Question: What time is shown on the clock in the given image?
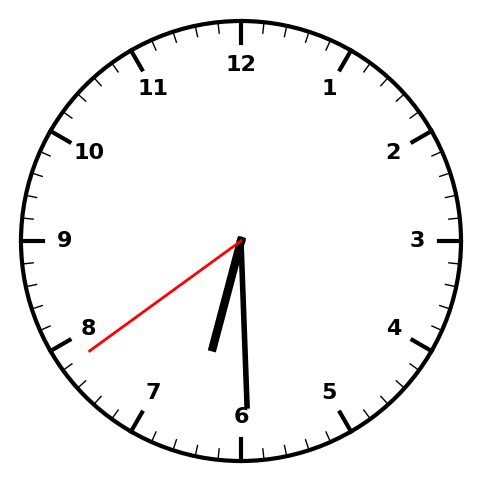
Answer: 06:29:39